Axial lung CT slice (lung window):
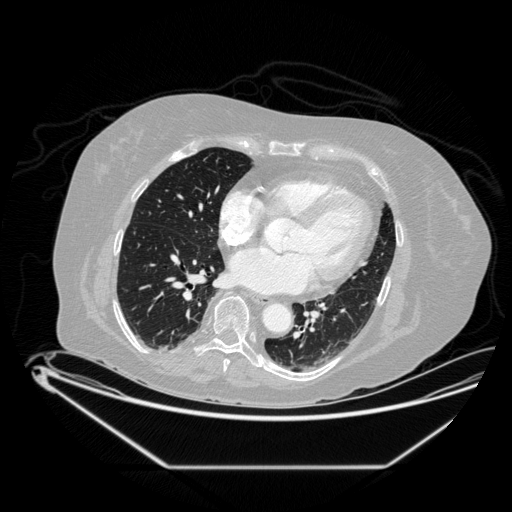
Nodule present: no